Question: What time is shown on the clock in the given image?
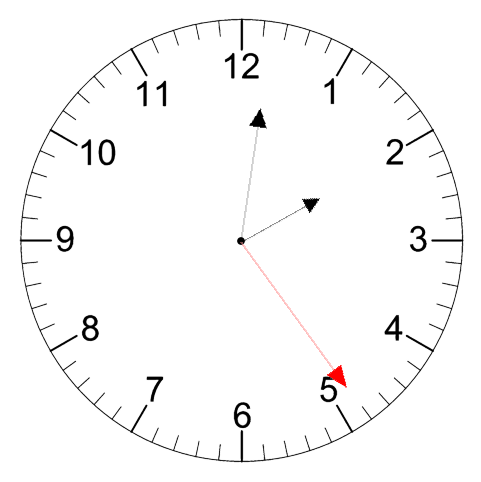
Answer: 02:01:24